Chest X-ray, AP view. Patient: 34 years old, sex F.
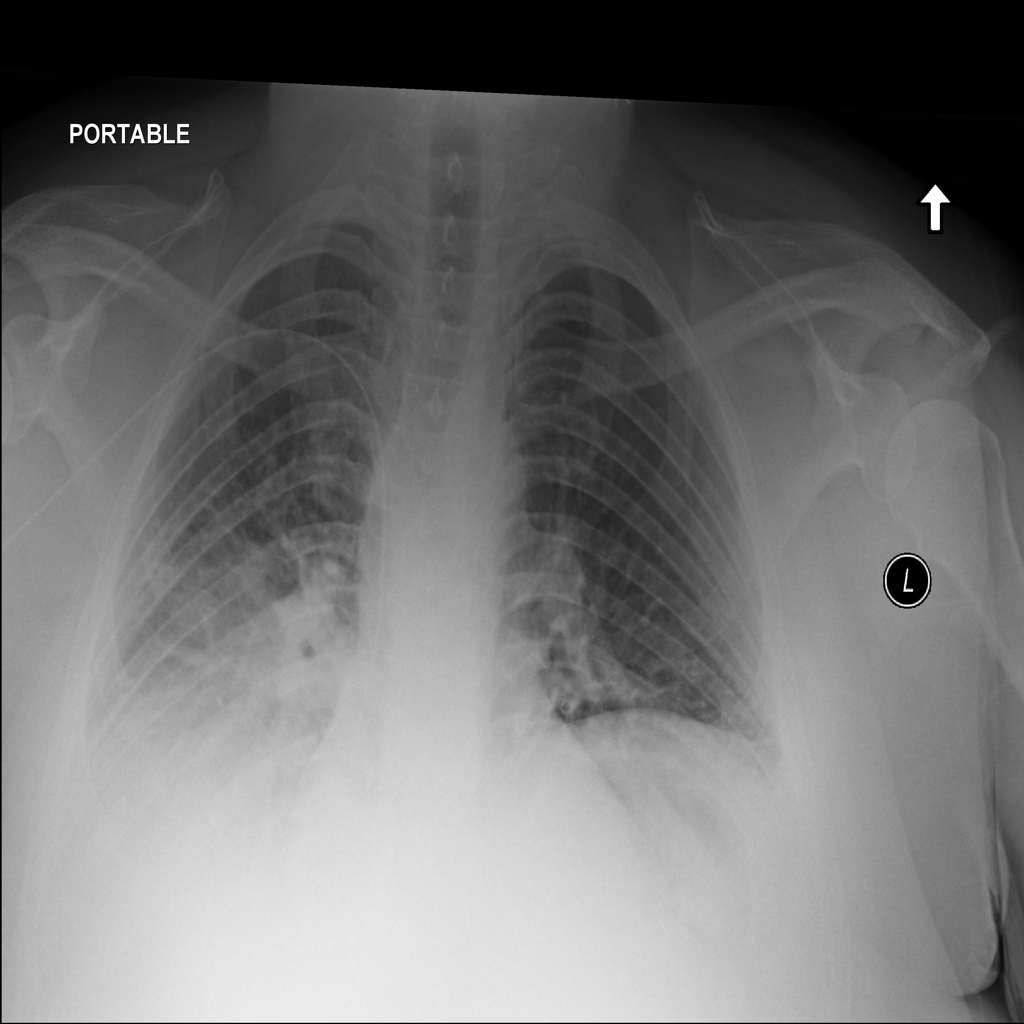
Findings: Infiltration